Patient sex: M
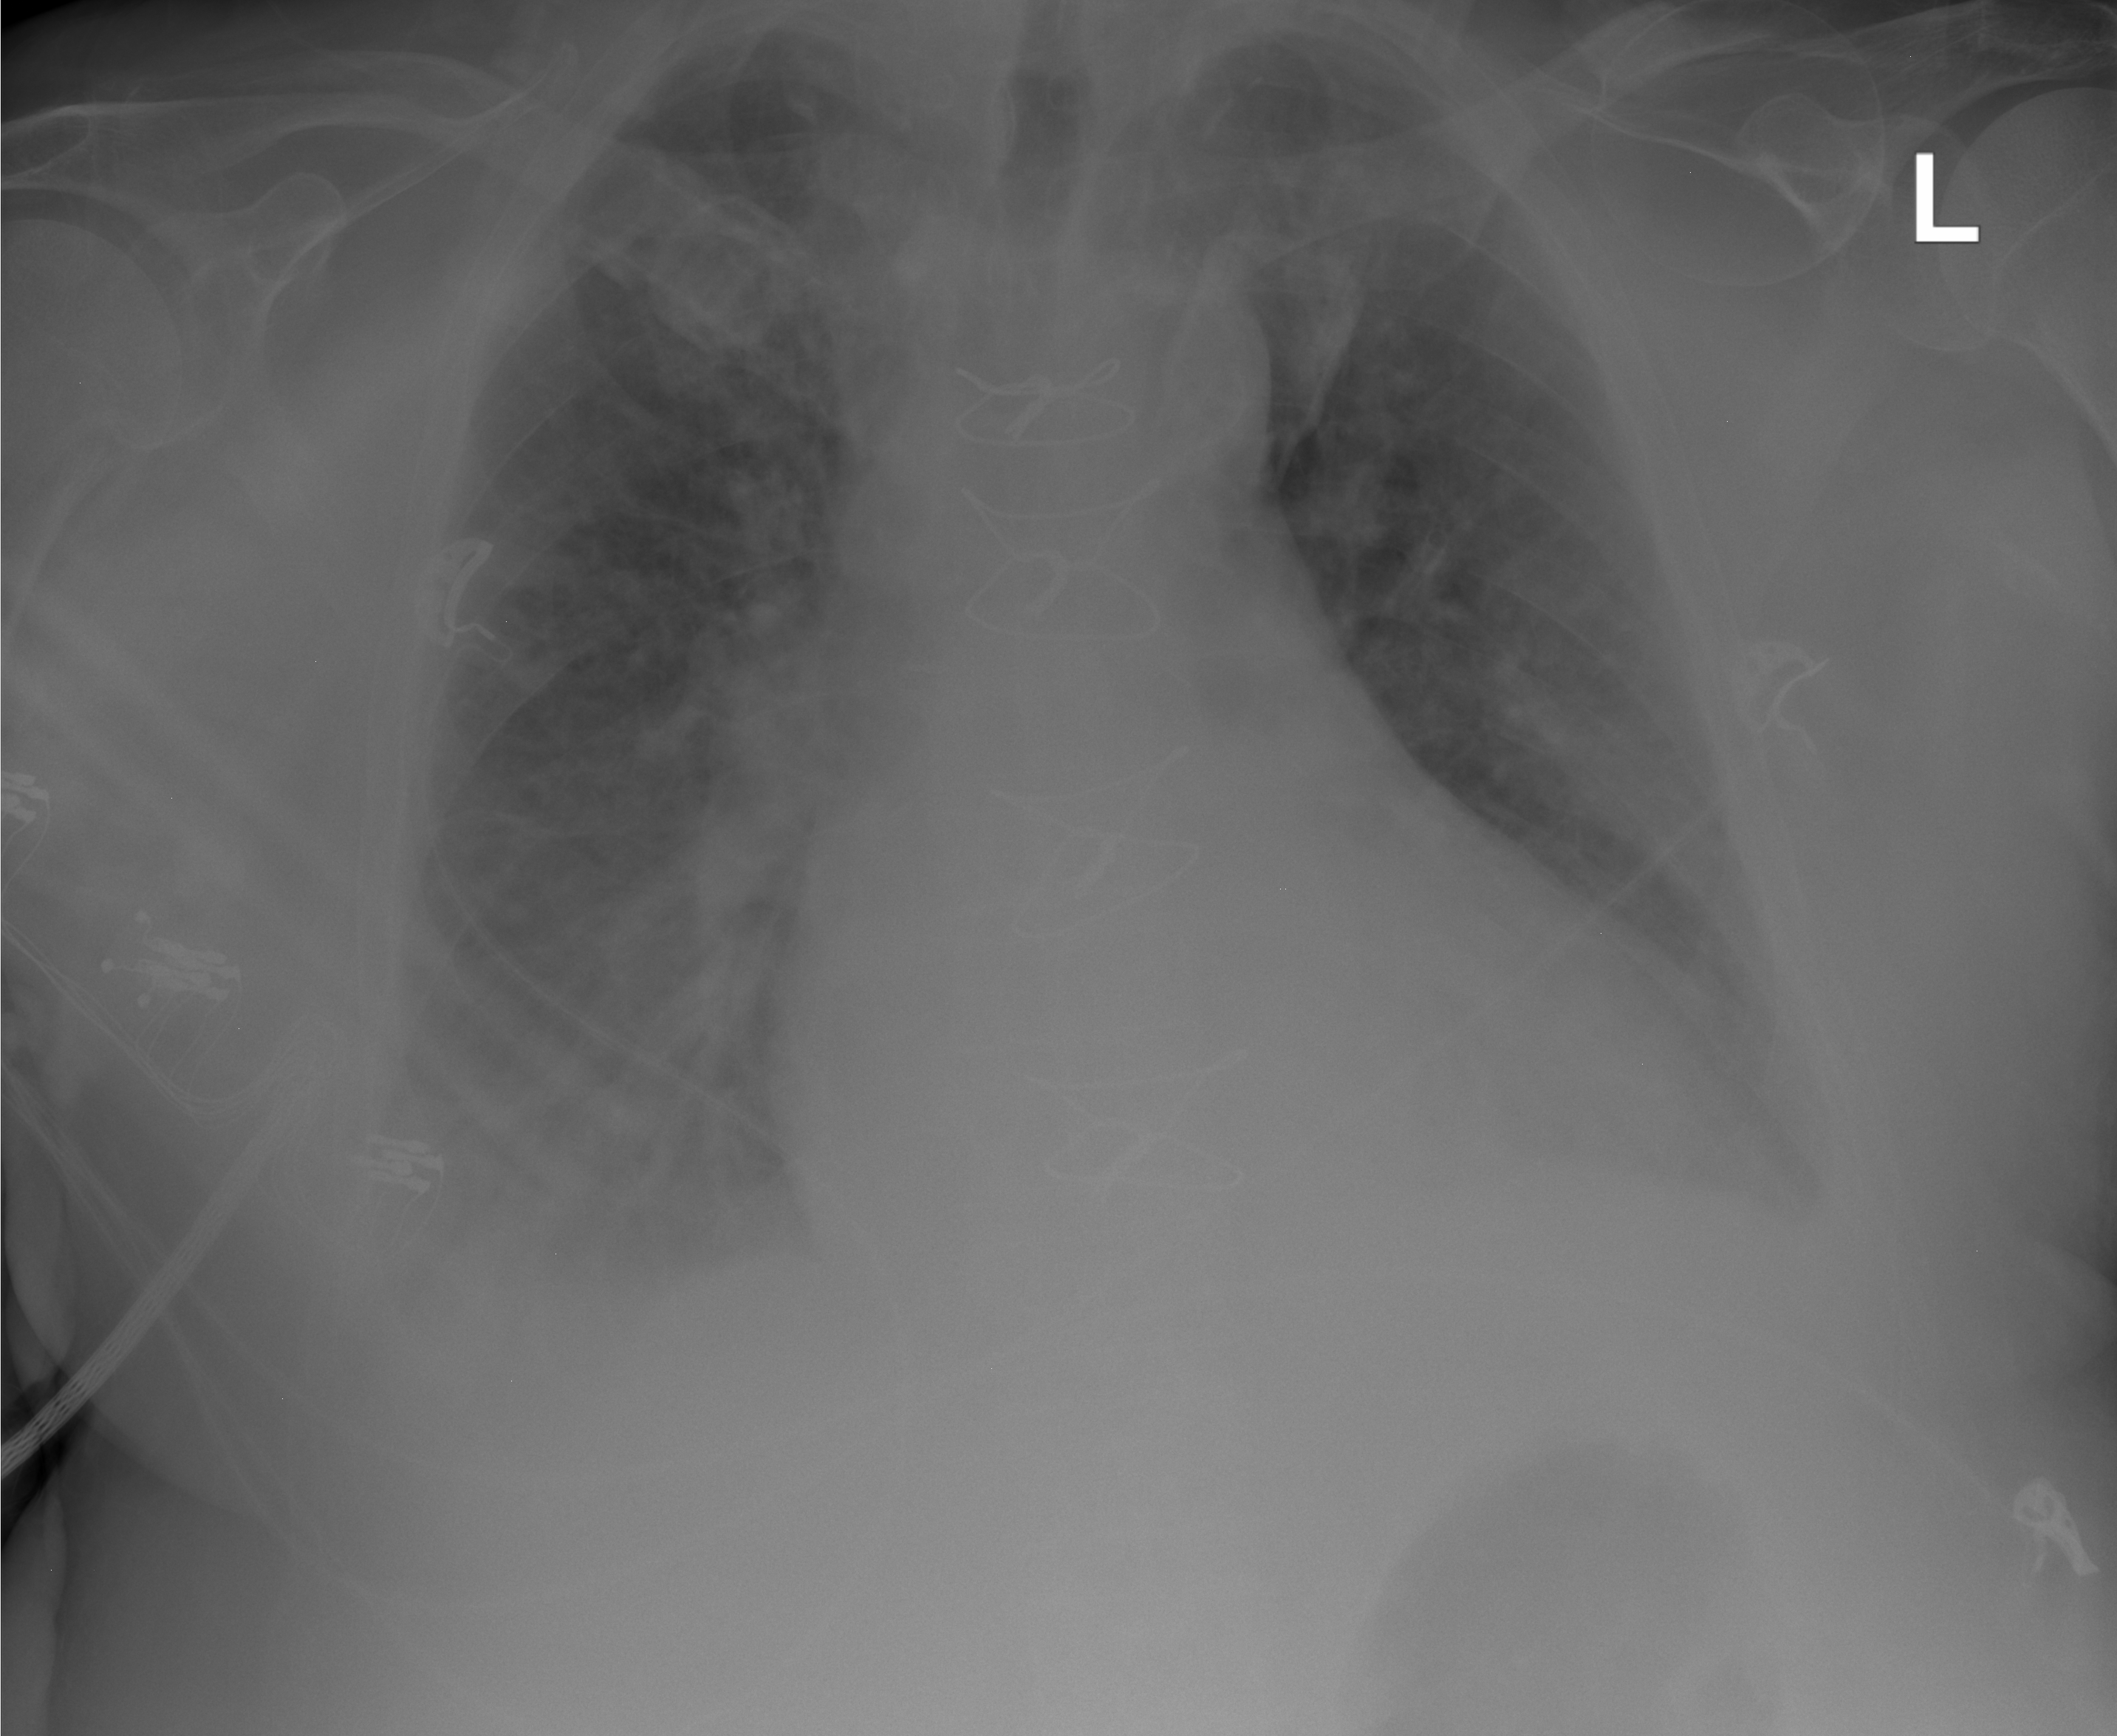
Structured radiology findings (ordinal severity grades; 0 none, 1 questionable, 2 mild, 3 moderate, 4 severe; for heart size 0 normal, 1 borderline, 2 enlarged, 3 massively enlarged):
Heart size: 2
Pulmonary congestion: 3
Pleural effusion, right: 2
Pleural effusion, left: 2
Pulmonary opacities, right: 2
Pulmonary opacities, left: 2
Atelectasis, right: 2
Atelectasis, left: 2